Field crop: maize
Growth stage: 2
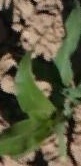
Species: maize